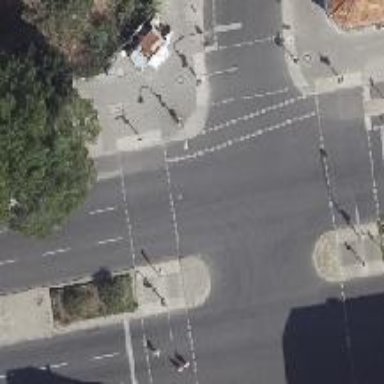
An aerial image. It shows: Asphalt footway with crossing controlled by traffic signals and pedestrian island.